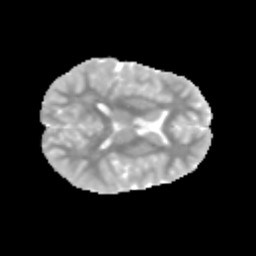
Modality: MD
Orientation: axial
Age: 13
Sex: male
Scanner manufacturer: siemens
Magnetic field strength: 3 T
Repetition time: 3.8 s
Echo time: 0.07 s